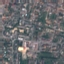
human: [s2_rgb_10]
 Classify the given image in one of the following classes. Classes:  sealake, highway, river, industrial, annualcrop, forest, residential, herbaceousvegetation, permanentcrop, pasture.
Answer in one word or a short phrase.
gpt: Residential